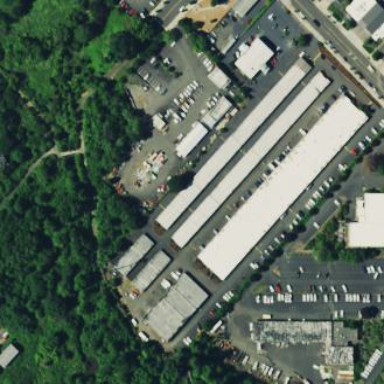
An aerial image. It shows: Storage rental shop.